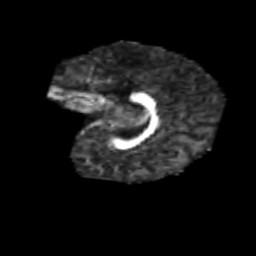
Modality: FA
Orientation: sagittal
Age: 6
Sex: female
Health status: healthy